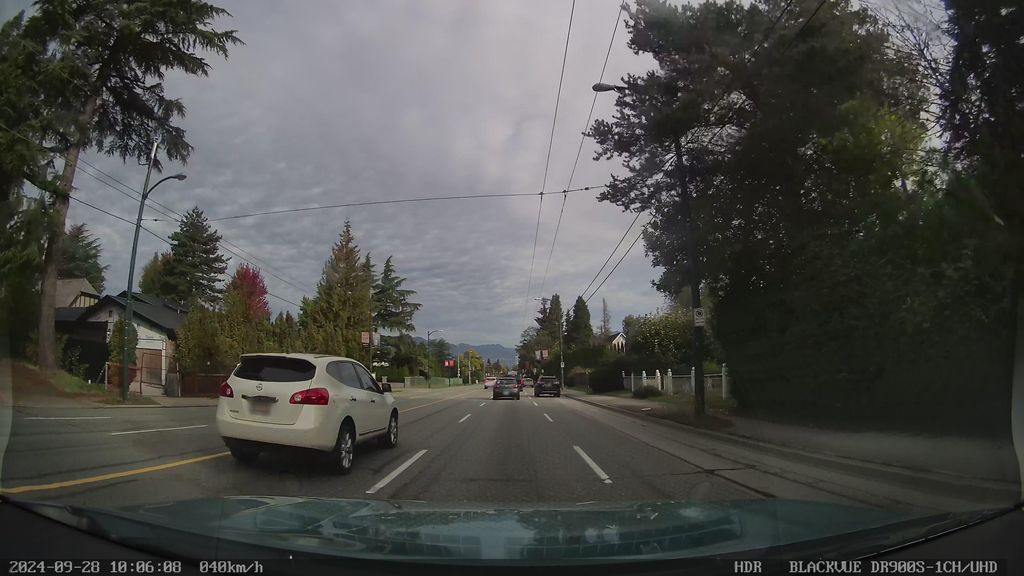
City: vancouver